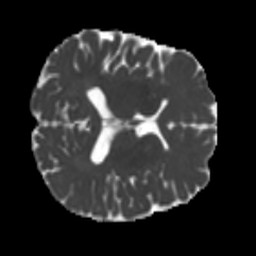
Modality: MD
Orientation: axial
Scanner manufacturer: siemens
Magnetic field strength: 3 T
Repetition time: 4 s
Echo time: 0.0594 s